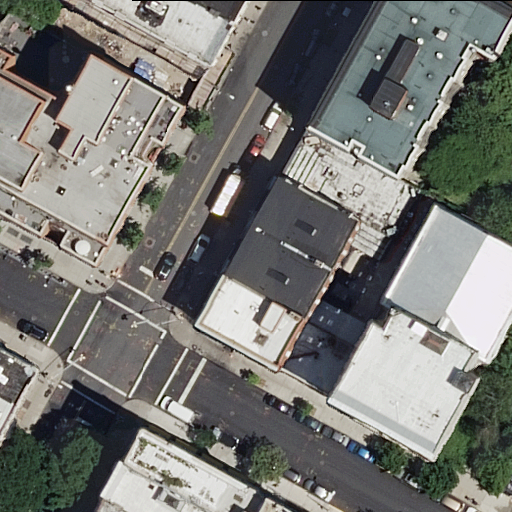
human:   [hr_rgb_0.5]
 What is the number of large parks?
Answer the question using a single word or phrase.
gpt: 1

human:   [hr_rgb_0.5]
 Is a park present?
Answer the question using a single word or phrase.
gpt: yes

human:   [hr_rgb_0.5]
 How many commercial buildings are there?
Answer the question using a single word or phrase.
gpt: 0

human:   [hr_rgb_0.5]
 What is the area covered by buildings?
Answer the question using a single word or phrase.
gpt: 3207m2

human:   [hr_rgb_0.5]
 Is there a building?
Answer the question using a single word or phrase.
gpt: yes

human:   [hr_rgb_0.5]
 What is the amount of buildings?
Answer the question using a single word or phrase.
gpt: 13

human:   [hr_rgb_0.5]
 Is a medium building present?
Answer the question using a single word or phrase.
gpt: yes

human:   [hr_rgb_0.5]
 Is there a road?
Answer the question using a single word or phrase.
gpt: yes

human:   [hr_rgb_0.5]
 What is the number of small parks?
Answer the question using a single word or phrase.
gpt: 0

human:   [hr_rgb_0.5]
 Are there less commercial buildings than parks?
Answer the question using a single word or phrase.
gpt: yes

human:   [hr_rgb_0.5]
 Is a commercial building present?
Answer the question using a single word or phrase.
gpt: no

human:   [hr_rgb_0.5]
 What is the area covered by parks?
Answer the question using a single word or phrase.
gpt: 713m2

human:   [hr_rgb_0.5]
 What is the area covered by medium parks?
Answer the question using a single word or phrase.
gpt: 0m2

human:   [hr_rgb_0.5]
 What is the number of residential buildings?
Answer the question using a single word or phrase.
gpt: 13

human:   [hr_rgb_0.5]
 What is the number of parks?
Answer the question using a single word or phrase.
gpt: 1

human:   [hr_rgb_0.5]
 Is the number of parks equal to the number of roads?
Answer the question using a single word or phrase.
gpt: no

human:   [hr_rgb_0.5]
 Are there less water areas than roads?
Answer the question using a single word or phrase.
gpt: yes

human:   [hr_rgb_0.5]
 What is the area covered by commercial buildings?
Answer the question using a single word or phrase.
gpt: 0m2

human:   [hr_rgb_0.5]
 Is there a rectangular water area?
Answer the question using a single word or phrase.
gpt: no

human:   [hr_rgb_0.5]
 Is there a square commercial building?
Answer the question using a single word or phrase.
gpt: no

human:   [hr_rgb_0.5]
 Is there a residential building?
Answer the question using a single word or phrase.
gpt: yes

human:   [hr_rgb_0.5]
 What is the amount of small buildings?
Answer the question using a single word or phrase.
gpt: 5

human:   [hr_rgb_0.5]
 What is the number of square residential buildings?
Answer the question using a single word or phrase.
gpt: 0

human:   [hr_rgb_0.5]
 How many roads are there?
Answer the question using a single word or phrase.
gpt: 2

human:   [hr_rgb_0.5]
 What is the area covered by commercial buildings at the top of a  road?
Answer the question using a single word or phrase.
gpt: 0m2

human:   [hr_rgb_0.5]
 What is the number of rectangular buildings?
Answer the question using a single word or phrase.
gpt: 8

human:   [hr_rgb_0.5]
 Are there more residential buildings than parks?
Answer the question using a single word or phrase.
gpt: yes

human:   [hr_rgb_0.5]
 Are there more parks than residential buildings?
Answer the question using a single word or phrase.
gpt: no

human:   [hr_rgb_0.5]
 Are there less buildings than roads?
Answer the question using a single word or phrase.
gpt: no

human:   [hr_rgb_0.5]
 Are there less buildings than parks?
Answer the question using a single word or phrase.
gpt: no

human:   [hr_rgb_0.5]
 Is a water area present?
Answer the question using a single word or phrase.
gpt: no

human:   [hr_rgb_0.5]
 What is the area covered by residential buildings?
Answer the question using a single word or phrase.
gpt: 3207m2

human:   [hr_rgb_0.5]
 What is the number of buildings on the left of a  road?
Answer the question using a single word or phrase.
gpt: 2

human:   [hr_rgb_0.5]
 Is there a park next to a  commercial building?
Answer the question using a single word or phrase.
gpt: no

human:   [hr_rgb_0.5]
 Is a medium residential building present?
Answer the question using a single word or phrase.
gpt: yes

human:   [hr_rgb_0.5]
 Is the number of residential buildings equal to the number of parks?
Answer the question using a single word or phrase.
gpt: no

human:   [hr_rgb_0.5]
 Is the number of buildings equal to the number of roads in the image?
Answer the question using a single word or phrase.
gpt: no

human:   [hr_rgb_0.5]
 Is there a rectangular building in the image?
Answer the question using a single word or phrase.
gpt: yes

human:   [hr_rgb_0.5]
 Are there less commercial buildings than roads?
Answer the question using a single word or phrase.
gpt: yes

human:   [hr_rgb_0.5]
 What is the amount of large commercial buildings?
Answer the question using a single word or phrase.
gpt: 0

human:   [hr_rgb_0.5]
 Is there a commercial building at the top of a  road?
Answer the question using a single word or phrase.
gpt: no

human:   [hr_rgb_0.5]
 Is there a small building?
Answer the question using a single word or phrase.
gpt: yes

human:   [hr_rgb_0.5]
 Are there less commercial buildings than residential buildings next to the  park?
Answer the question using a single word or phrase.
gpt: yes

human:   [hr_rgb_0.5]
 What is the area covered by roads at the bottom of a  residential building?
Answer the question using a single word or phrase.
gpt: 0m2

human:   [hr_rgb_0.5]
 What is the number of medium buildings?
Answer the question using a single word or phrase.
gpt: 6

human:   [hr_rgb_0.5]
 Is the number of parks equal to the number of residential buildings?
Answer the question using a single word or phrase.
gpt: no

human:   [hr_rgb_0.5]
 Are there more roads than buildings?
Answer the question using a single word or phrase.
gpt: no

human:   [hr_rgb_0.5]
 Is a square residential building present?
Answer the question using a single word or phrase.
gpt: no

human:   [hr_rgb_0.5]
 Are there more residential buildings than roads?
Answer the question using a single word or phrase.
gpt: yes

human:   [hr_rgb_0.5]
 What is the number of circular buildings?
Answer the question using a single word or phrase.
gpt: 0

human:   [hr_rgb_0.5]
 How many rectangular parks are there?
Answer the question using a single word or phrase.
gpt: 1

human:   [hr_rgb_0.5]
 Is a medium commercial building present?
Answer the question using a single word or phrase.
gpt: no

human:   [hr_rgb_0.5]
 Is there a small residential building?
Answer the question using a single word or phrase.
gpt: yes

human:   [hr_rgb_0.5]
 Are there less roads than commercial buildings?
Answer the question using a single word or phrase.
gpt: no

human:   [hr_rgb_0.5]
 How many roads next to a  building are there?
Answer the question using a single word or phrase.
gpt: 2

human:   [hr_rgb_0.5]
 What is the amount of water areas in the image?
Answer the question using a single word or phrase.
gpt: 0

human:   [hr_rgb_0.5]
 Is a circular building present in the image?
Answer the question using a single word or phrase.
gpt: no

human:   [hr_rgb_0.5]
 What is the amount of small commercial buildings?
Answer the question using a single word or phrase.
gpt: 0

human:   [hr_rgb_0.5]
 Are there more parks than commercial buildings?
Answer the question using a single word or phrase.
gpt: yes

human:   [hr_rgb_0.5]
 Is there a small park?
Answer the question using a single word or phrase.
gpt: no

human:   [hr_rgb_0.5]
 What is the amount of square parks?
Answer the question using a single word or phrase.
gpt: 0

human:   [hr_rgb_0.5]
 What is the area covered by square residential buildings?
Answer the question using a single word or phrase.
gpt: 0m2

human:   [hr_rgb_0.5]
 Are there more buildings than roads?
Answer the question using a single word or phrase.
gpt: yes

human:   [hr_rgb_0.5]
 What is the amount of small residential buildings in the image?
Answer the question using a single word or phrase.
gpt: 5